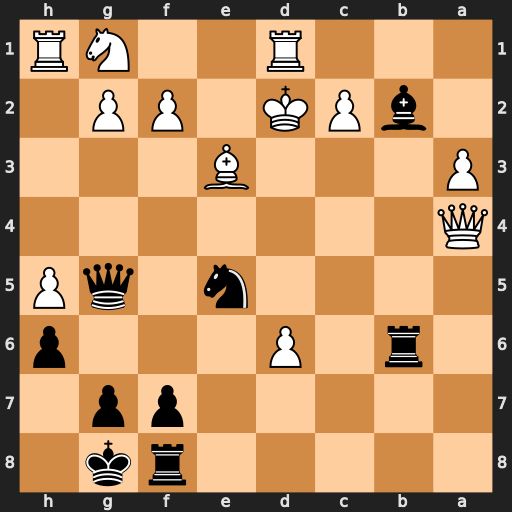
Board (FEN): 5rk1/5pp1/1r1P3p/4n1qP/Q7/P3B3/1bPK1PP1/3R2NR
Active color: b
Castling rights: -
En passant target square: -
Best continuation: Rxd6+ Ke2 Qxg2 Rxd6 Qxh1